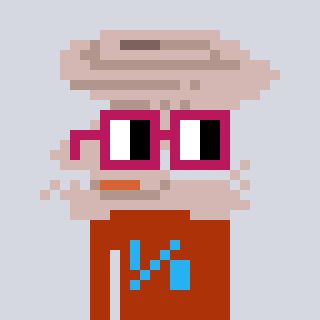
a pixel art character with square dark red glasses, a tornado-shaped head and a hotbrown-colored body on a cool background